Question: This code works fine when the data is presented from a range of C4:C7 column however my worksheet is setup with data in a row from C4:K4. I can't get a row instead of a column to work out. Any help? Thanks .
'''
Sub RecordData()
Dim Interval As Double
Dim cel As Range, Capture As Range
Interval = 30 'Number of seconds between each recording of data
Set Capture = Worksheets("Sheet1").Range("C4:K4") 'Capture this row of data
With Worksheets("Sheet2") 'Record the data on this worksheet
Set cel = .Range("A2") 'First timestamp goes here
Set cel = .Cells(.Rows.Count, cel.Column).End(xlUp).Offset(1, 0)
cel.Value = Now
cel.Offset(0, 1).Resize(1, Capture.Cells.Count).Value = Application.Transpose(Capture.Value)
End With
NextTime = Now + Interval / 86400
Application.OnTime NextTime, "RecordData"
End Sub
'''
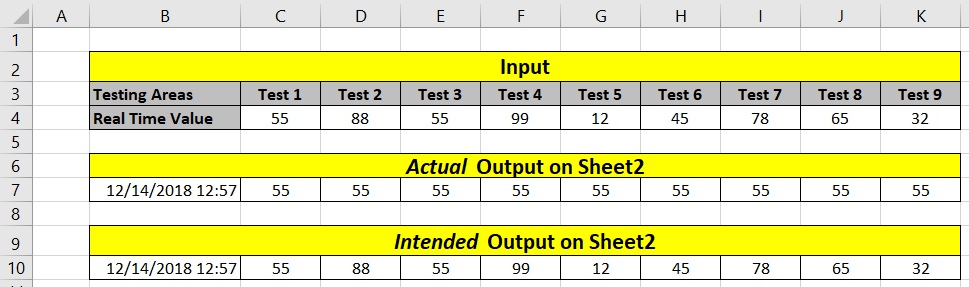
Answer: Transposing 'Capture.Value' is the problem; you don't need to do this, since both the destination and source ranges have the same shape.
Suggestion: avoid referring to worksheets by the name they display on their tab in Excel. These names typically change over time and will cause your code to break. For example, 'With Worksheets("Sheet2")...' will fail with error 9 "Subscript out of range" as soon as you change Sheet2's name to something else.
You can give a stable, "internal" name to a worksheet, and directly use it in VBA code, as long as said VBA code resides in the same workbook as the worksheet. The worksheet property I am referring to is called 'CodeName'. You can set it from the Visual Basic editor by clicking on the worksheet in the Project Explorer, then assigning to the (Name) property in the Properties Window, as shown below, where I've given the CodeName "SourceWs" to a worksheet named "Source Worksheet" as seen from Excel:
<URL>
Then, your code could be rewritten as:
'''
Option Explicit
Sub RecordData()
Dim Interval As Double
Dim cel As Range, Capture As Range
Dim NextTime As Date
Interval = 30 'Number of seconds between each recording of data
Set Capture = SourceWs.Range("C4:K4") 'Capture this row of data
With DestWs 'Record the data on this worksheet
Set cel = .Range("A2") 'First timestamp goes here
Set cel = .Cells(.Rows.Count, cel.Column).End(xlUp).Offset(1, 0)
cel.Value = Now
cel.Offset(0, 1).Resize(1, Capture.Cells.Count).Value = Capture.Value
End With
NextTime = Now + Interval / 86400
Application.OnTime NextTime, "RecordData"
End Sub
'''
As for your question about training videos, try googling 'excel mvp blog' and you'll find more than you can handle. Have fun.